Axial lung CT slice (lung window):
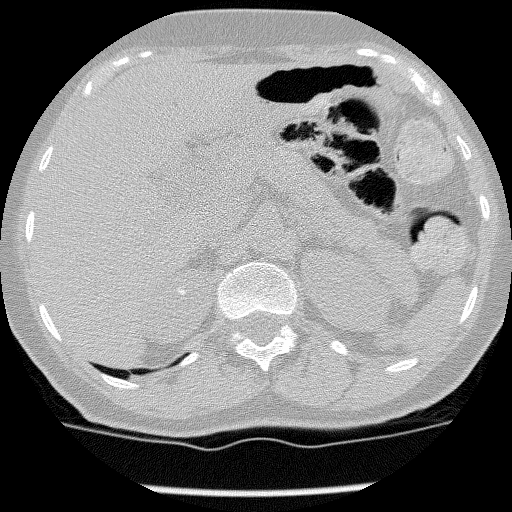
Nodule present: no